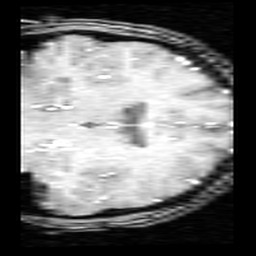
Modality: inplaneT1
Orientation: coronal
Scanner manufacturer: ge
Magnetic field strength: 3 T
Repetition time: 0.2 s
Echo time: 0.0036 s